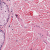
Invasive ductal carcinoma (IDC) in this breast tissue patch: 0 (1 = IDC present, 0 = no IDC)